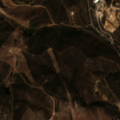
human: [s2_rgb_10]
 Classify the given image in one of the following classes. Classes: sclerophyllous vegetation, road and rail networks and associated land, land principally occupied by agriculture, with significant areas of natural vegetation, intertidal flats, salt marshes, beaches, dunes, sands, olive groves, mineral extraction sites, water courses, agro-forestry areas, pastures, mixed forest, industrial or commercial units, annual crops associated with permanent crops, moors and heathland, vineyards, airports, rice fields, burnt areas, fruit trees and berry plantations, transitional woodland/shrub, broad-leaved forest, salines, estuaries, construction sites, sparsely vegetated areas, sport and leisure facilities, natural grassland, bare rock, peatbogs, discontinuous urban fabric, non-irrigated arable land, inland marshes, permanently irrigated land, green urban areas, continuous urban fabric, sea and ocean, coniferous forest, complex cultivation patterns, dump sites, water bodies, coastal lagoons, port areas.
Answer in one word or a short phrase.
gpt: complex cultivation patterns, broad-leaved forest, sclerophyllous vegetation, transitional woodland/shrub